Aerial crown-view tile of a tropical tree (Barro Colorado Island, Panama), acquired 20241014:
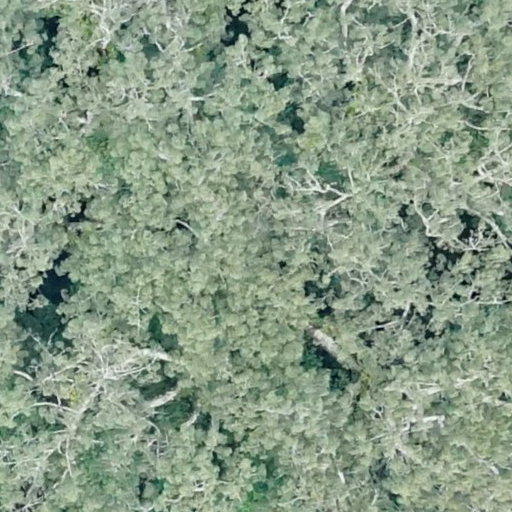
Species: Ceiba pentandra
GBIF accepted scientific name: Ceiba pentandra
Crown area: 1212.123 m²